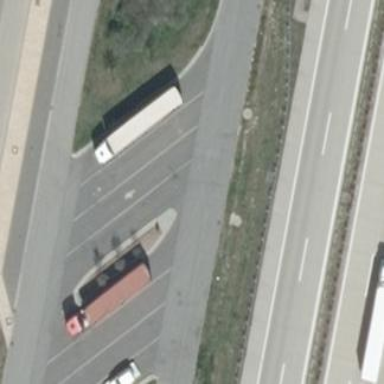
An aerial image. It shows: Parking area with surface.